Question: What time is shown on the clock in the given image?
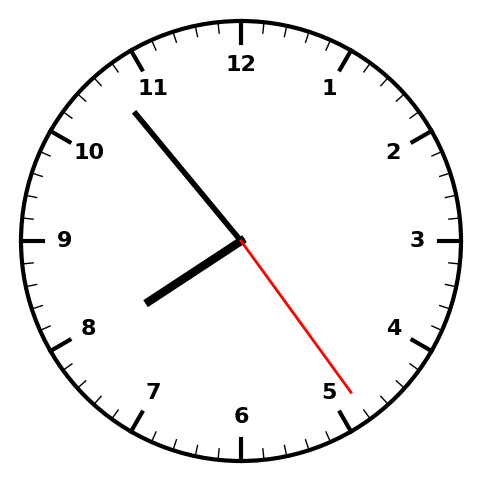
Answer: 07:53:24